Question: In my application I am trying to implement SideBar thru <URL>. I added 'RevealViewController', 'SideBarViewController' and and 'NavigationController' in my app. Linked my main page i.e the initial View Controller 'ChatViewController' with the NavContrl. ChatViewController - Is Initial View Controller is checked in storyboard, so that comes auto without any initialization. Under NavigationController I can see "'Relationship "root view controller to Chats"'. In ChatViewController in 'NavigationItem' I have added title and left button. If I change the color of NavBar in NavigationControlelr I can see the reflection in ChatViewController NavItem. This all tells, it is linked properly.
In ChatViewController.m, I have added :
'''
- (void)viewDidLoad
{
[super viewDidLoad];
// Do any additional setup after loading the view, typically from a nib.
self.edgesForExtendedLayout = UIRectEdgeNone;
self.sidebarButton.tintColor = [UIColor colorWithRed:0.100f green:0.100f blue:0.100f alpha:0.2f]; //colorWithWhite:0.96f alpha:0.2f];
//_sidebarButton.target = self.revealViewController;
//_sidebarButton.action = @selector(revealToggle:);
UIPanGestureRecognizer *gesture = [[UIPanGestureRecognizer alloc] initWithTarget:self action:@selector(revealToggle:)];
[self.view addGestureRecognizer:gesture];
'''
}
'''
-(void)viewDidAppear:(BOOL)animated {
//self.navigationController.navigationBarHidden = YES;
// YES or NO makes no differ
'''
While runtime, I don't see the NavBar, Title, left button anything. Their is just blank space on top of the view, but not even the color of NavBar or anything. Can anyone help me know what's wrong, why I am not able to see the NavigationBar.
I am stuck over here from yesterday. Can't find a solution for this problem. Any help is highly appreciated. Thanks.
UPDATE :- Storyboard Scrn shot

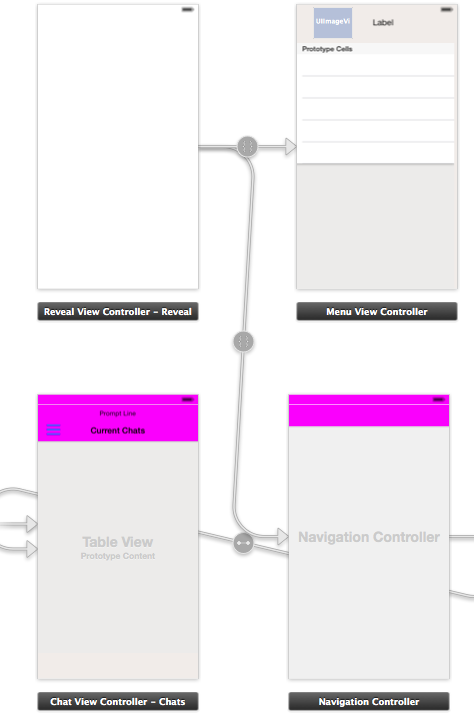
Answer: set the 'root controller' in 'SWLRevalViewController',just like
bz your 'Root Controller' is started in 'SWLRevalViewController' not a 'Chat View Controller' change this
this is the sample project for U, try this is the project link
<URL>
finally w want to delete the link of project use this
<URL>